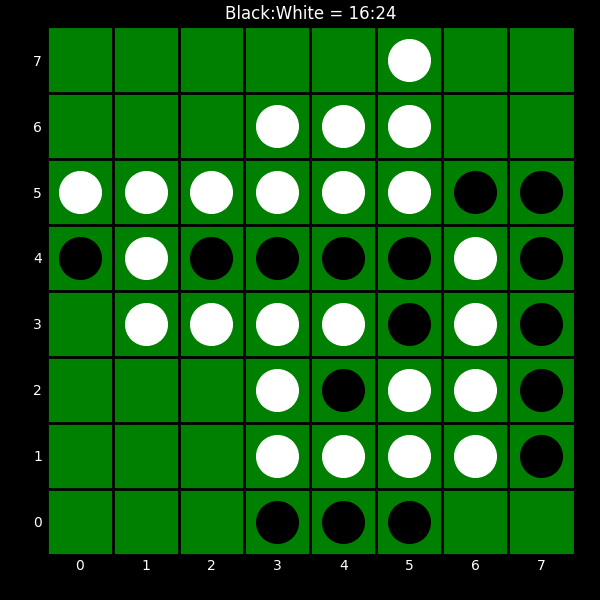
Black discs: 16
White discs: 24